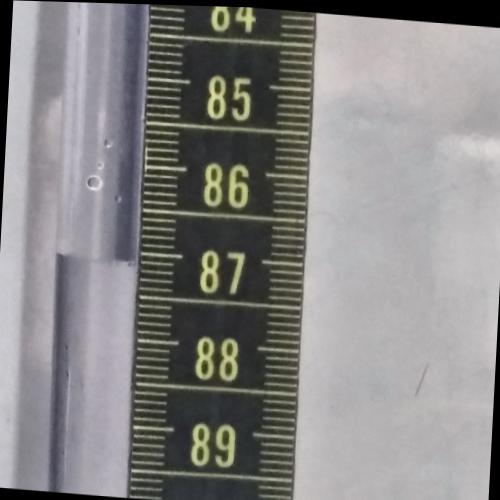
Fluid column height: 87.1 cm